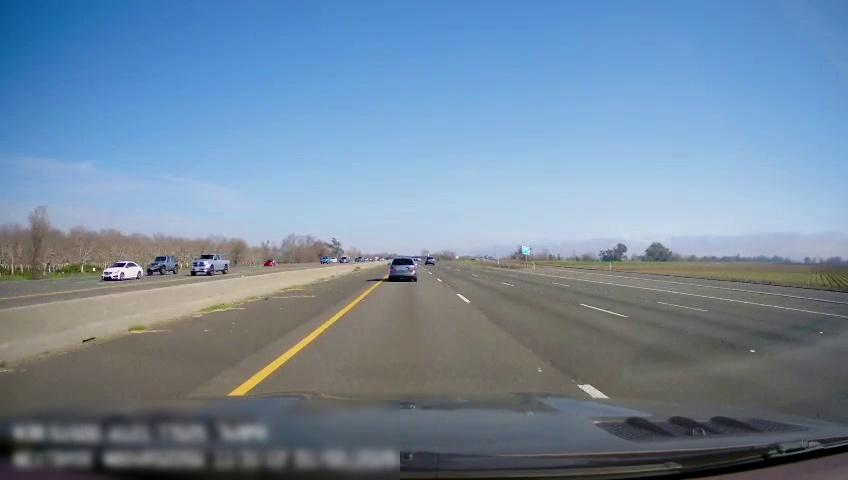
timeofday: Day
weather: Sunny
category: Drivable Space
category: Drivable Space
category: Vehicles | SUV
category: Vehicles | Car
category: Vehicles | Truck
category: Vehicles | SUV
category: Vehicles | Car
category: Vehicles | SUV
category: Vehicles | SUV
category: Lanes | Current Lane
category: Lanes | Current Lane
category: Lanes | Alternate Lane
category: Lanes | Alternate Lane
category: Lanes | Alternate Lane
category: Lanes | Alternate Lane
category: Lanes | Opposite Lane
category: Lanes | Opposite Lane
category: Traffic | Signs